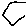
Label: hexagon